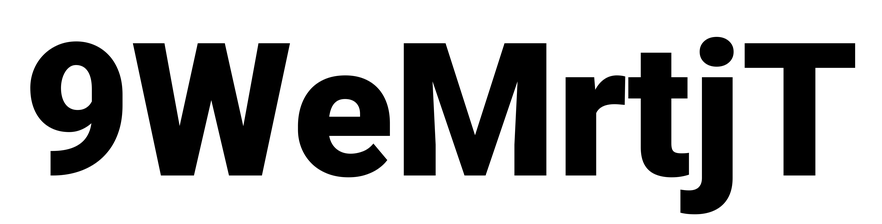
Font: Roboto_Black